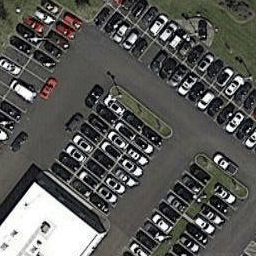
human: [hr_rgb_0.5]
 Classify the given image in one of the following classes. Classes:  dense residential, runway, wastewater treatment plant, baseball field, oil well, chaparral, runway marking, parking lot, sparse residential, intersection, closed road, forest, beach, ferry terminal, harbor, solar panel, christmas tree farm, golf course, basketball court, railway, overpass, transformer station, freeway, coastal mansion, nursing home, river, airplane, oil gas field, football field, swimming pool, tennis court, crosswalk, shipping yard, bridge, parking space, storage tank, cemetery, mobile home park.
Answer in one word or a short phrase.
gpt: parking lot